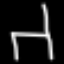
Label: chair